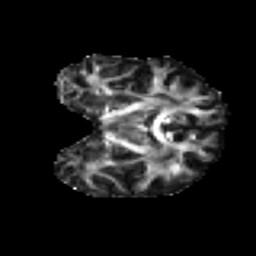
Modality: FA
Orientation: coronal
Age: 23
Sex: female
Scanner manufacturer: ge
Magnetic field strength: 3 T
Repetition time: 7.8 s
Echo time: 0.0606 s